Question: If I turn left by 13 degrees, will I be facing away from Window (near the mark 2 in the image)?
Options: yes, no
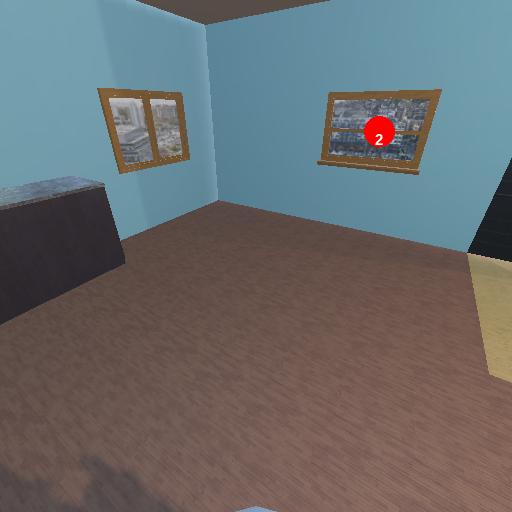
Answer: yes